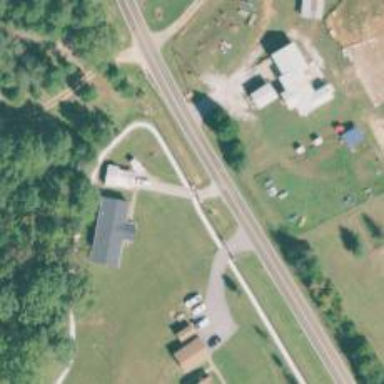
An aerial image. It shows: Unmarked road crossing.